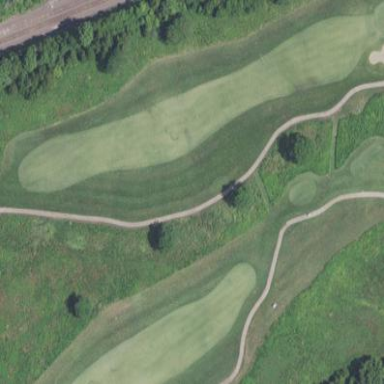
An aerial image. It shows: Golf fairway surrounded by grass.